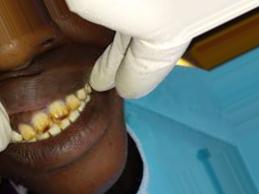
Condition: Tooth Discoloration